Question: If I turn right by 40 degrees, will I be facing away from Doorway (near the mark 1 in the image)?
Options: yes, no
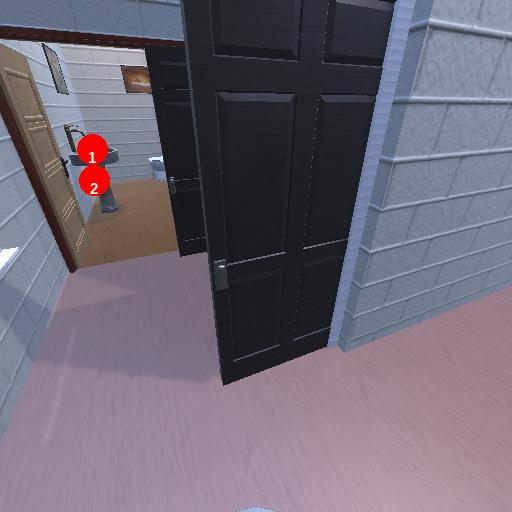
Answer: yes